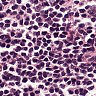
Metastatic tissue present: no